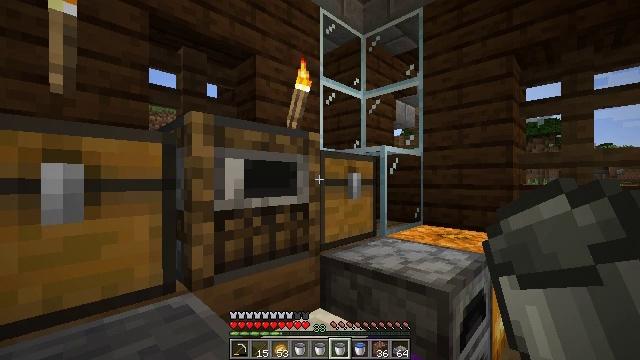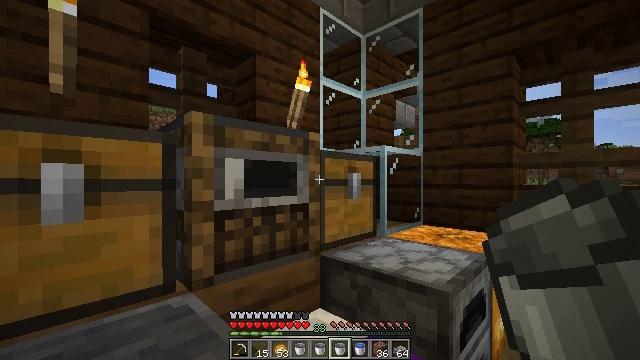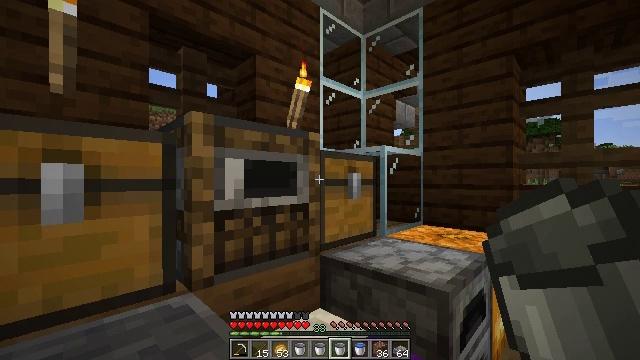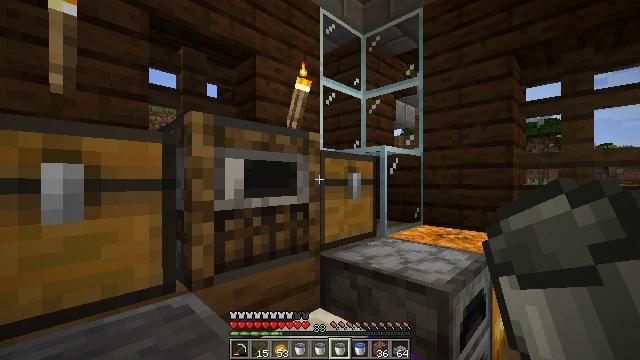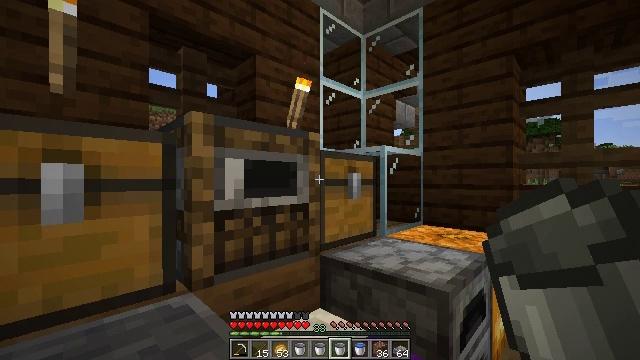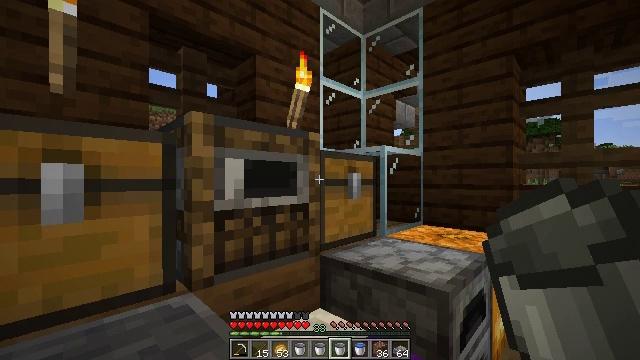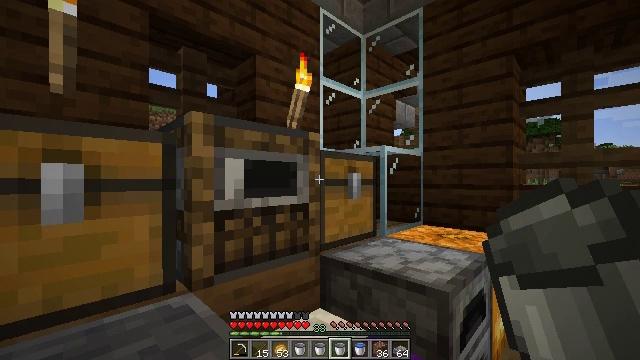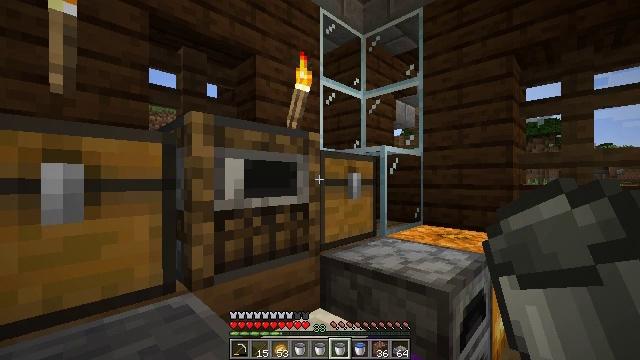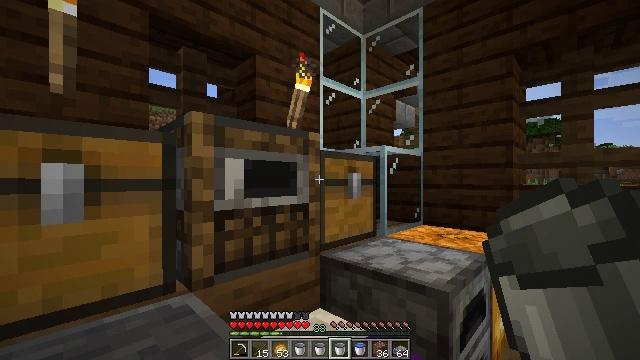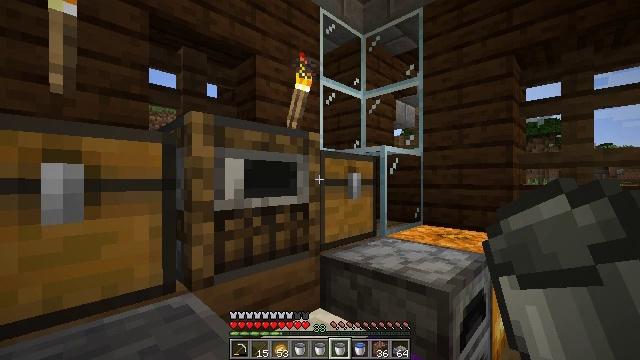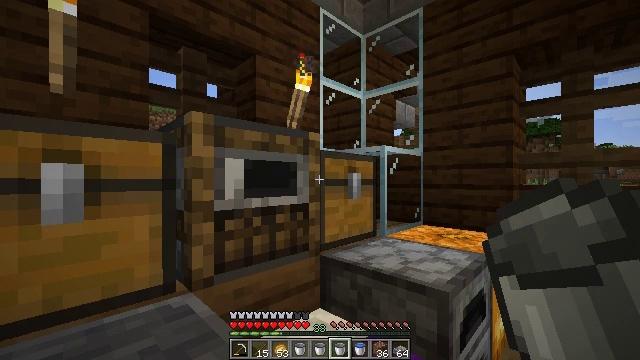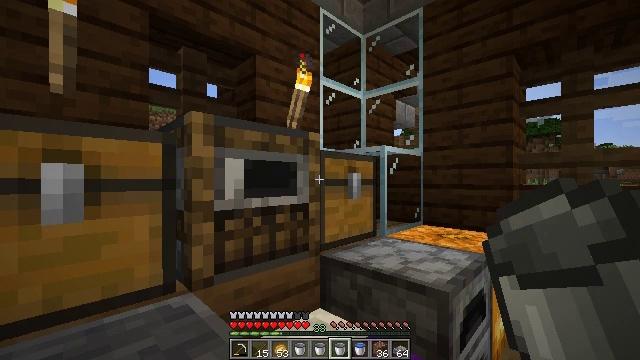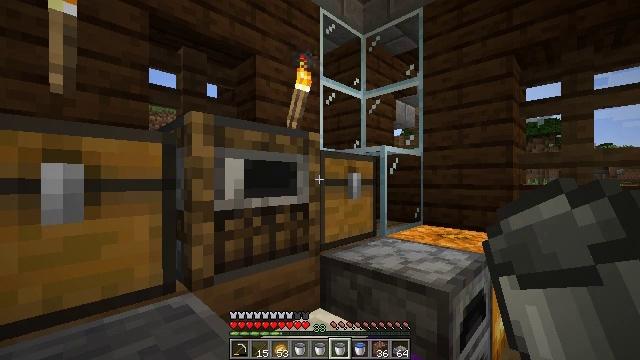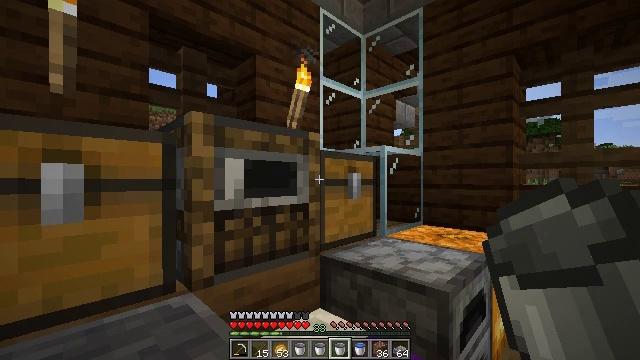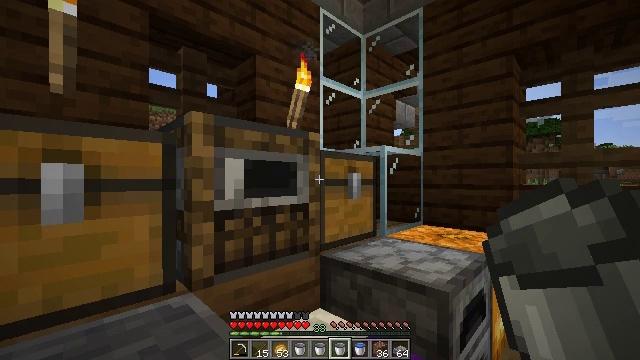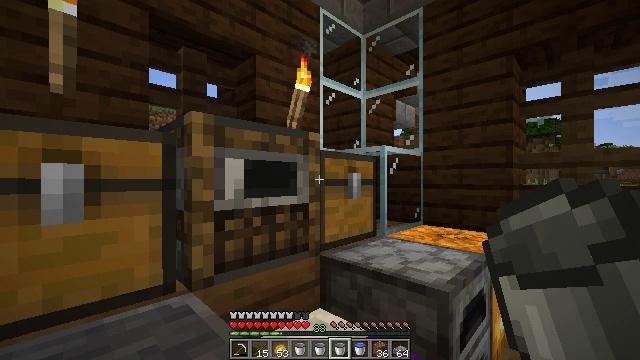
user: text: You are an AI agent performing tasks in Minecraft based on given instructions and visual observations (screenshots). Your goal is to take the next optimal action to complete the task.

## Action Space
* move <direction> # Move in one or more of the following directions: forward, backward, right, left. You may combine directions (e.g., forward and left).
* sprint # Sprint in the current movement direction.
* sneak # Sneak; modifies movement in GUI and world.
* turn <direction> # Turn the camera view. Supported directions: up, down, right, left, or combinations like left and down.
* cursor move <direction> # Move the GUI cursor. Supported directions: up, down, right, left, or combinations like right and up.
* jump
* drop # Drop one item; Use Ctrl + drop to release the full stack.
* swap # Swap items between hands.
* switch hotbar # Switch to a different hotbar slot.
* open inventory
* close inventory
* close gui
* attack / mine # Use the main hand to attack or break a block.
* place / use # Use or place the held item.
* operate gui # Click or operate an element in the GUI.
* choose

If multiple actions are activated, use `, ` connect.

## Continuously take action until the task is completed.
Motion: motion action
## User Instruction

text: Destroy the spruce leaves to get sticks and saplings.
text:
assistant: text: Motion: no_op
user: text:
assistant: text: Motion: no_op
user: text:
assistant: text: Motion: no_op
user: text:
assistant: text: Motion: no_op
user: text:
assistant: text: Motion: no_op
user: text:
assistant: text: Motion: no_op
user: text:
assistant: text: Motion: no_op
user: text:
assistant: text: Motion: no_op
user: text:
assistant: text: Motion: no_op
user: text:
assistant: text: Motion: no_op
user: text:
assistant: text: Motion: no_op
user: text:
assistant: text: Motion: no_op
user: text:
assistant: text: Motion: no_op
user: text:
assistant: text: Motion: no_op
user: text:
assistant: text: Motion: no_op
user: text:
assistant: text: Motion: no_op
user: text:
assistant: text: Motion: no_op
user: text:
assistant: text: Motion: no_op
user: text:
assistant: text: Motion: no_op
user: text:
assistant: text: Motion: no_op
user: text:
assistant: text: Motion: no_op
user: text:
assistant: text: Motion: no_op
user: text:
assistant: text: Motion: no_op
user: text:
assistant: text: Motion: no_op
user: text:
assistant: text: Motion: no_op
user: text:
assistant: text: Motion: no_op
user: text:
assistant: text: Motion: no_op
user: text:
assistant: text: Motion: no_op
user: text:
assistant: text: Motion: no_op
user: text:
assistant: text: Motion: no_op